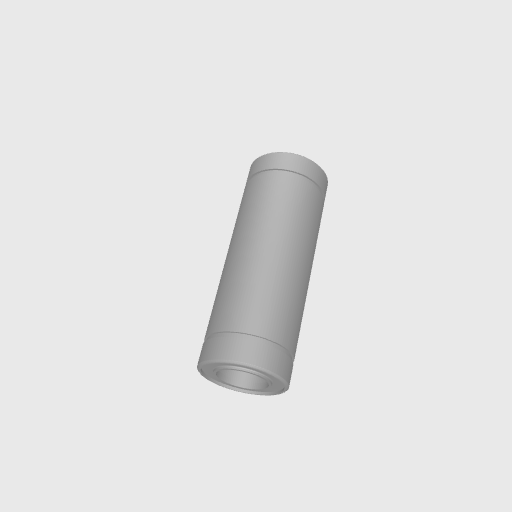
Part: LinearBearing12ID57